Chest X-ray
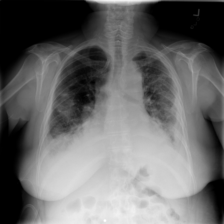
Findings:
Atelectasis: positive
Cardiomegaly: negative
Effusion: positive
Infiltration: positive
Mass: negative
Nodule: negative
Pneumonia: negative
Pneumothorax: negative
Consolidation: negative
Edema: negative
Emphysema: negative
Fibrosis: negative
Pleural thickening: positive
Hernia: negative